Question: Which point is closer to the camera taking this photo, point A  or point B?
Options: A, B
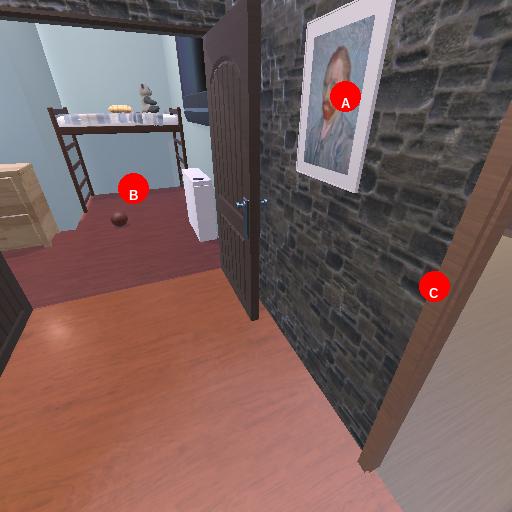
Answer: A